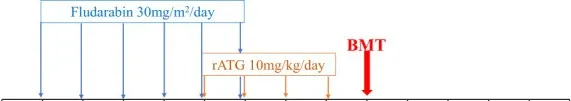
Conditioning regimen and Graft versus Host disease (GvHD) prophylaxis of the patient.
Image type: chart (chart)